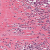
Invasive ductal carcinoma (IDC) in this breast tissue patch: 0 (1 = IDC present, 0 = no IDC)